Question: What I am trying to do is put few buttons, made from PNG image, that has opaque border and semi transparent other area, over an image that will be controlled (zoomed, panned).
Something like that:

What is the best way to achieve this? What layout and what views should be used? Maybe there is similar tutorial to such app design.
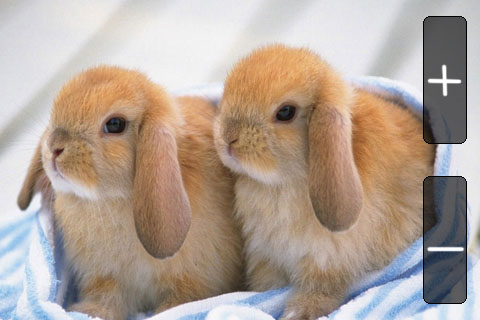
Answer: I guess I'd use a relative layout and skinned buttons. The only issue you'll have with skinned buttons is that you'll need to be sure you are using 32bit pngs (with a transparency layer) as your button skins.
Here's a code chunk for doing button skins - they get set as the background of the button object and you place them in the drawable folder along side your images.
'''
<?xml version="1.0" encoding="utf-8"?>
<selector xmlns:android="http://schemas.android.com/apk/res/android">
<item android:state_pressed="true"
android:drawable="@drawable/btn_back_down" /> <!-- pressed -->
<!-- item android:state_focused="true"
android:drawable="@drawable/button_focused" /--> <!-- focused -->
<item android:drawable="@drawable/btn_back_up" /> <!-- default -->
</selector>
'''